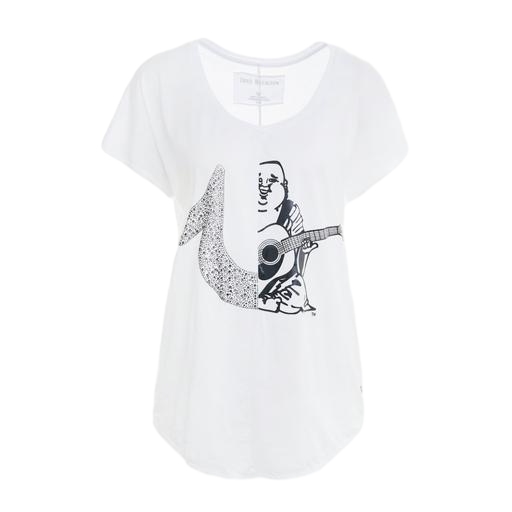
t-shirt twist graphic, print t-shirt, white bird-print t-shirt, white background